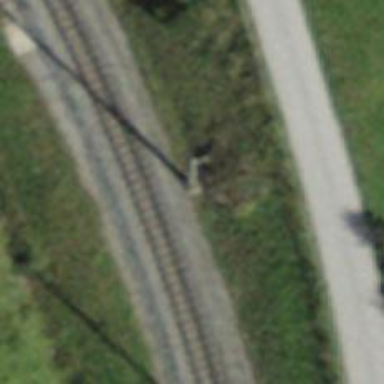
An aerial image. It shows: Power pole.